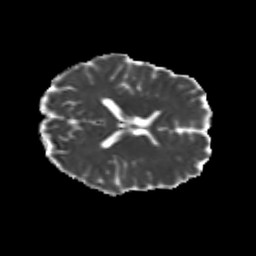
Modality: MD
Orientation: axial
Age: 23
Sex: male
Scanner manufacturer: siemens
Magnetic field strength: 3 T
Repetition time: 3.5 s
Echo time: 0.104 s